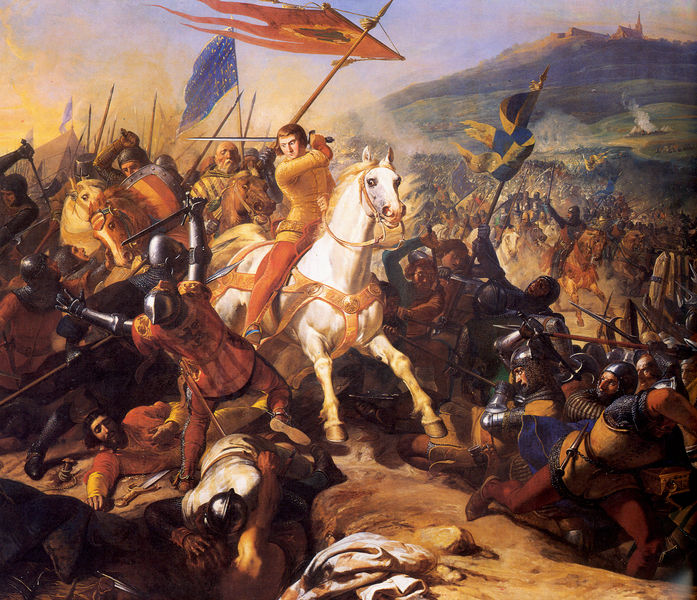
Titel: Bataille de Mons-en-Puelle, livrée par Philippe IV le Bel sur l'armée flamande (18 août 1304), Die Schlacht von Mons-en-Puelle
Künstler: Charles Philippe de Larivière
Standort: Versailles
Institution: Galerie des Batailles
Schlagwörter: berg, blau, dunkel, feuer, gemälde, held, himmel, kampf, mann, schatten, weiß, wolken, gelb, grün, landschaft, menschen, ocker, stadt, braun, hell, licht, männer, orange, schwarz, szene, rot, tier, tiere, tuch, weg, wolke, malerei, menge, bart, historie, köpfen, tod, tot, dämmerung, erde, häuser, hügel, kirche, rauch, gewand, gold, pferd, pferde, reiter, stock, huf, hufe, mähne, reiten, zügel, fahnen, ort, fahne, flagge, laufen, berge, gebirge, dorf, romantik, banner, brand, krieg, schlacht, könig, lanze, soldaten, lciht, fallen, leuchten, flucht, burg, brennen, geld, festung, geschirr, begr, schwert, schwerter, säbel, waffen, gemetzel, leichen, soldat, tote, getümmel, rennen, tumult, schweden, degen, helm, ritter, kämpfen, rüstung, schimmel, sieg, helme, sterben, ross, nüstern, dolch, fall, sturz, historienmalerei, wut, lanzen, himel, speer, flaggen, gefallene, schlagen, erschlagen, infanterie, schlachtfeld, galopp, lirche, gefecht, sterbend, morgengrauen, rüstungen, standarten, tross, szenenlicht, erg, gewühl, zuschlagen, herold, stürzrn, schummel, schlachtszene, kampof